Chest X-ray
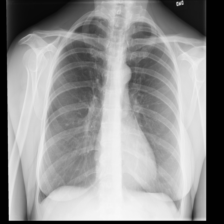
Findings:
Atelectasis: negative
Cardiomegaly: negative
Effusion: positive
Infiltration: positive
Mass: negative
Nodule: negative
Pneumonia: negative
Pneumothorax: negative
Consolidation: negative
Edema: negative
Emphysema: negative
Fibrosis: negative
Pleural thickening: negative
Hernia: negative